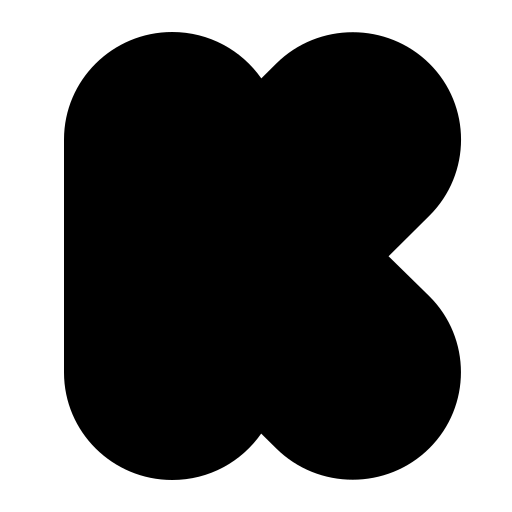
Tags: icon, FontAwesome, fa-icon, brand, kickstarter, k